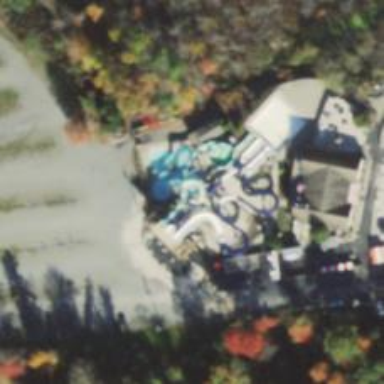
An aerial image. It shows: Water slide attraction.